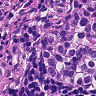
Metastatic tissue present: yes